Brain MRI, t2w sequence, axial 2D slice.
Patient: age 44, sex F, weight 95 kg, height 1.95 m
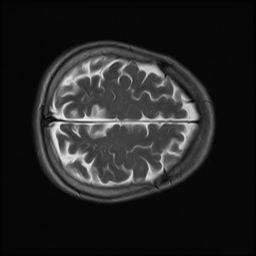